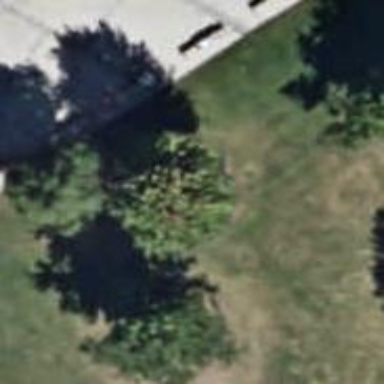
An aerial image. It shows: Deciduous broadleaved tree.